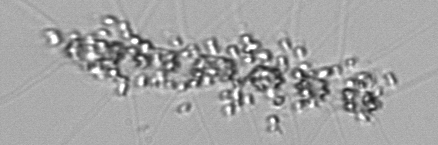
Label: Chaetoceros_didymus_TAG_external_flagellate